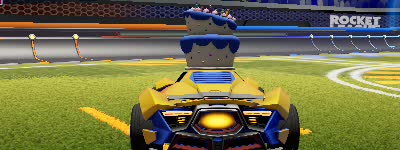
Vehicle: werewolf